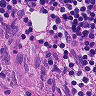
Metastatic tissue present: no